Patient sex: F
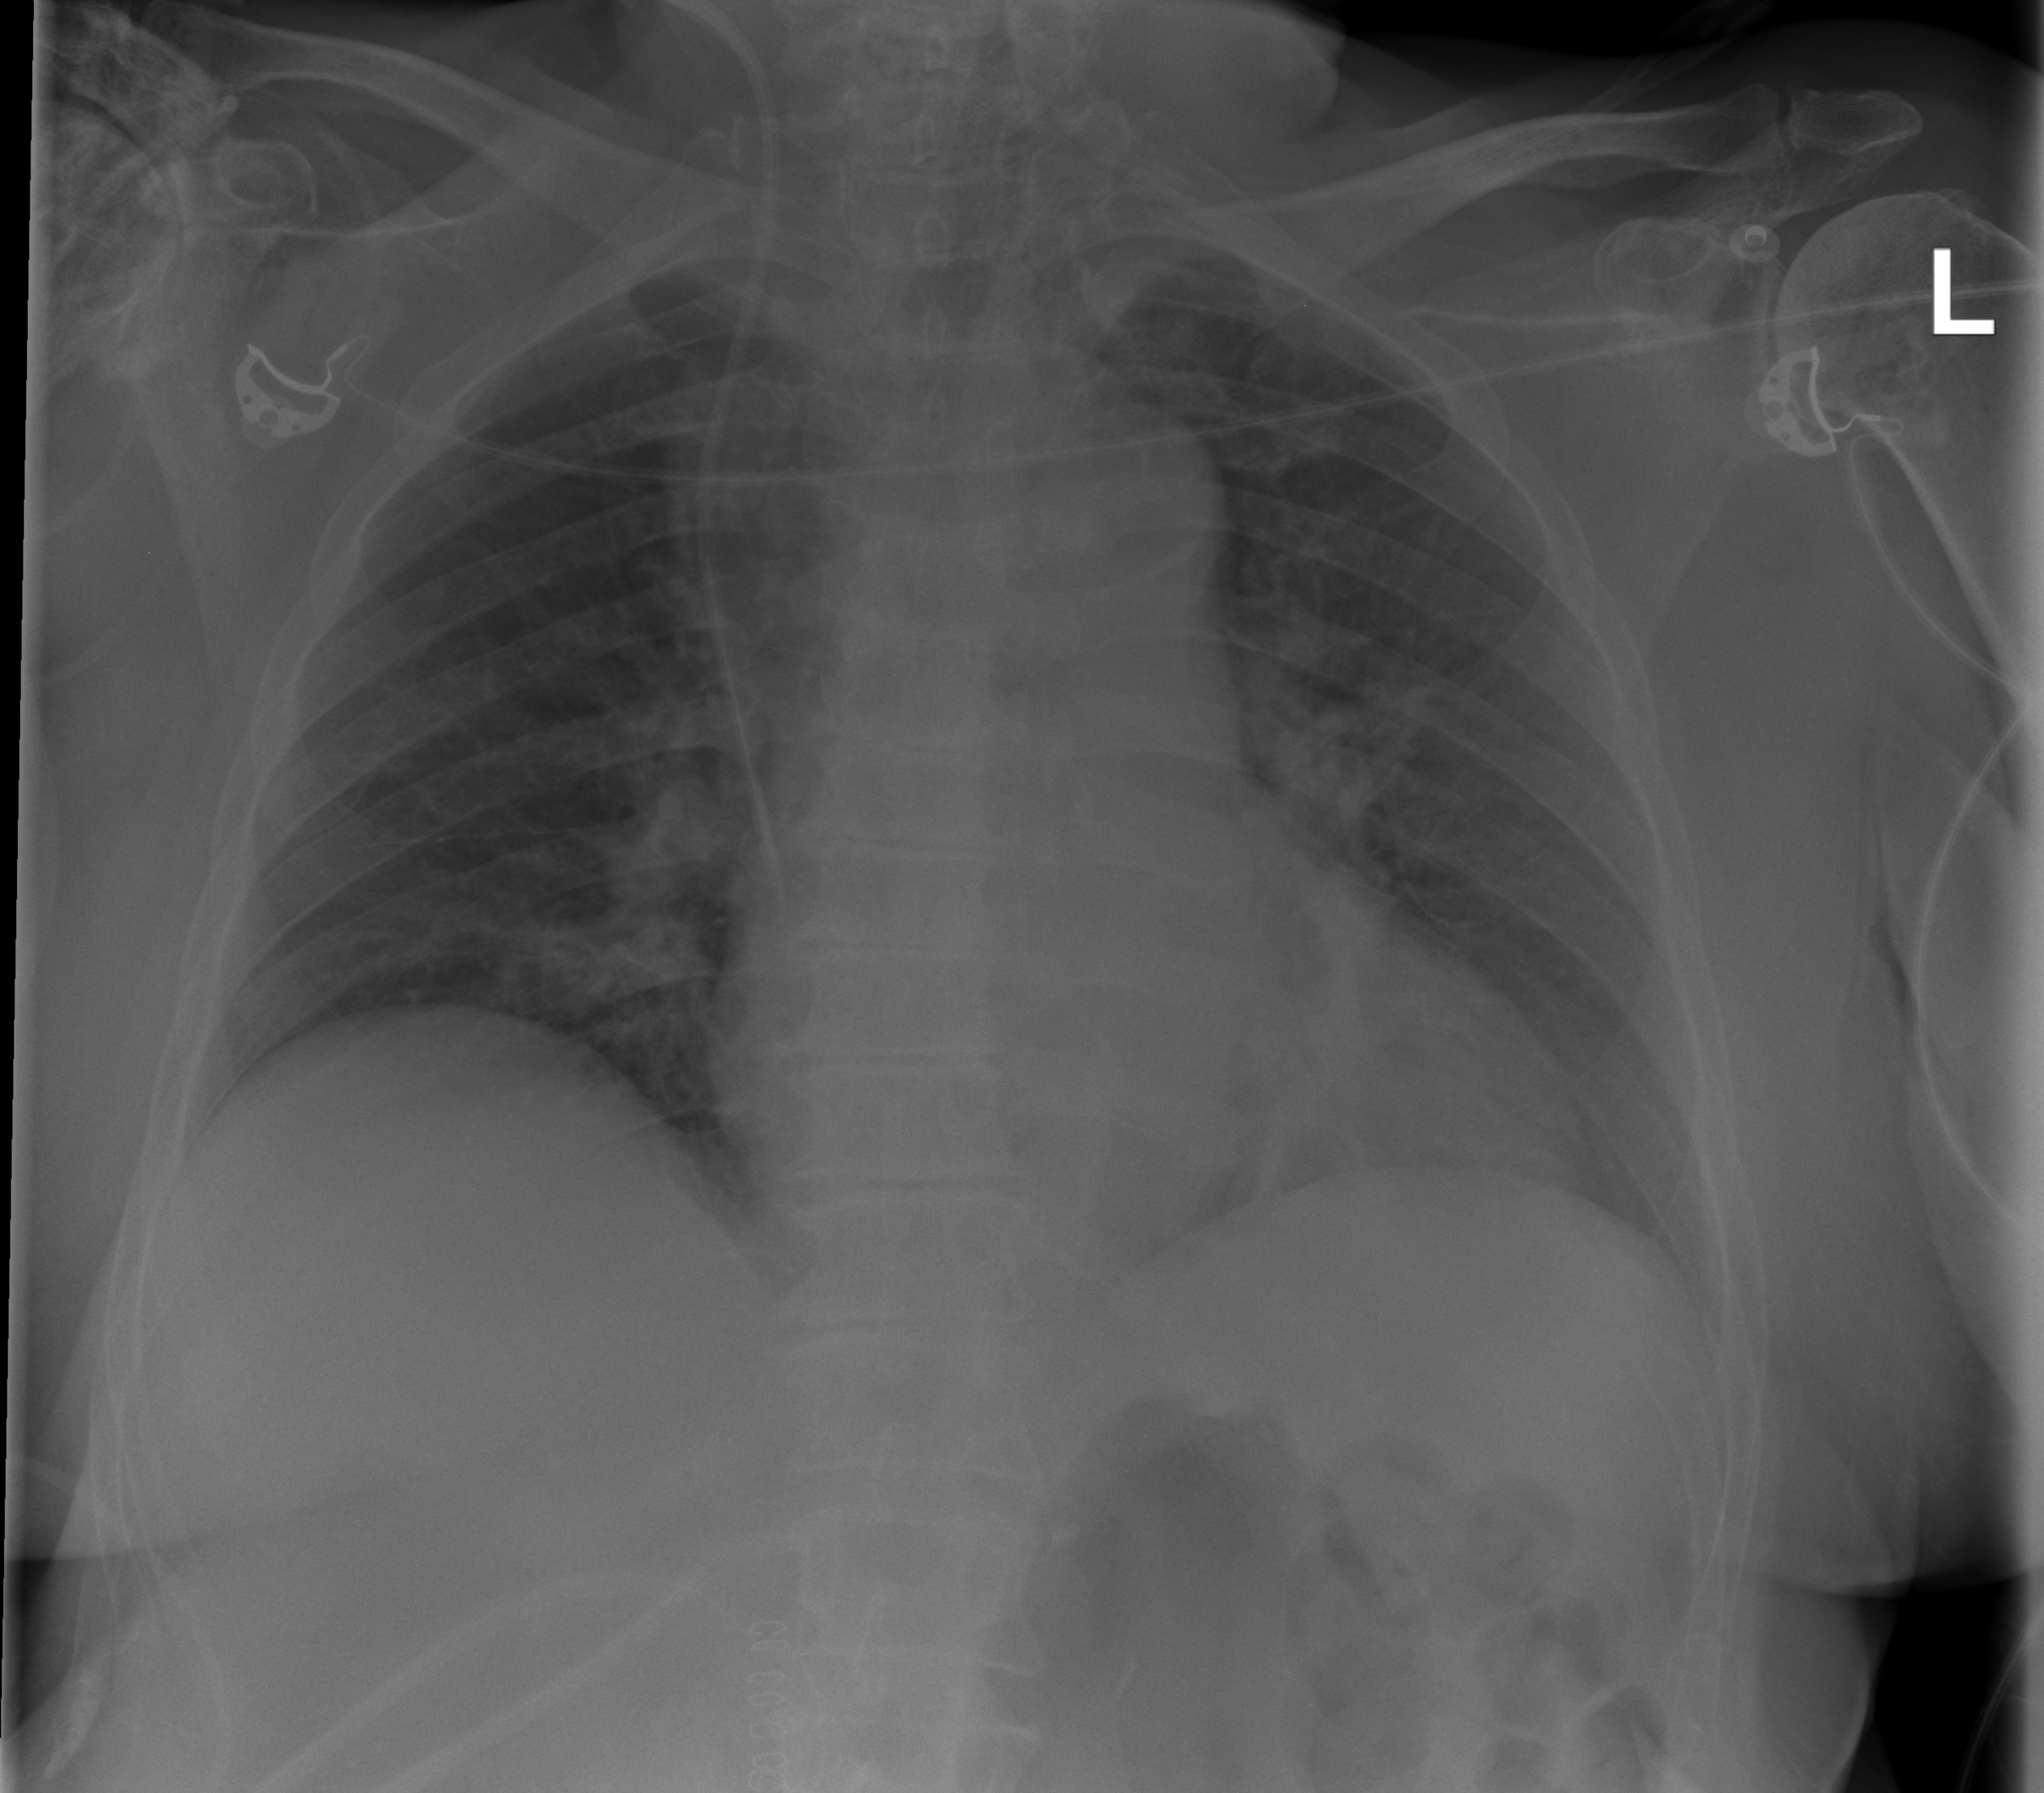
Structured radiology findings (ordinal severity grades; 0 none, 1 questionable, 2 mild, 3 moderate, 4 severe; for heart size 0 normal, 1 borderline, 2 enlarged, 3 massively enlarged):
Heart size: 2
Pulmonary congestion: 0
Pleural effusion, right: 0
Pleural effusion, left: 0
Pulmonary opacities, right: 0
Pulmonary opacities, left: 0
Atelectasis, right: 0
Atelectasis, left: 2